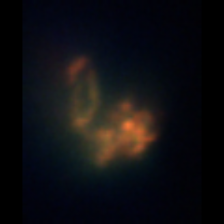
Taxon: Unknown_detritus
Group: Unknown